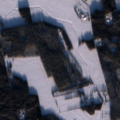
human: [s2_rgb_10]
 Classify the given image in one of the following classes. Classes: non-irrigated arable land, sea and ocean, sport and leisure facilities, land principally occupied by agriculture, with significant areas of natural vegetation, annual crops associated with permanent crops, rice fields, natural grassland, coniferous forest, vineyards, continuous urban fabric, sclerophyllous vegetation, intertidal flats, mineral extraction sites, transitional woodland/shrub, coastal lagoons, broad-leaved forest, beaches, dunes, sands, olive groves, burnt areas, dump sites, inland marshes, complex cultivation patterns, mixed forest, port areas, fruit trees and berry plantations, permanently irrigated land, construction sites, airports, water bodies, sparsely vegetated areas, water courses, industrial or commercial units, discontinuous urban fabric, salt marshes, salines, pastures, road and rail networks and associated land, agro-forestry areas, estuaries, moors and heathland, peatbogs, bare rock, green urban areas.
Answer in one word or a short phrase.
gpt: non-irrigated arable land, coniferous forest, mixed forest